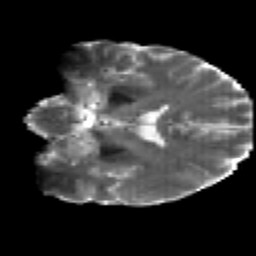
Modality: T2w
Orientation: coronal
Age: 33
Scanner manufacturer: siemens
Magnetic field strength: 3 T
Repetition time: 2.2 s
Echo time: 0.084 s